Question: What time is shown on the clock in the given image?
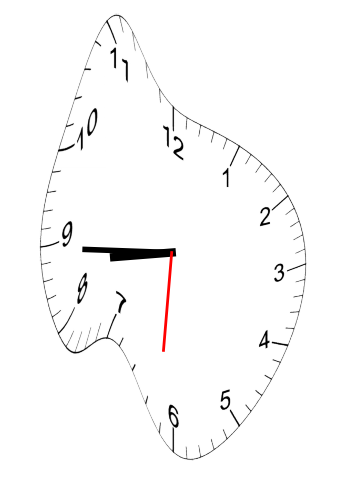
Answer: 08:44:31